Field crop: tomato
Growth stage: 2
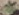
Species: solanum